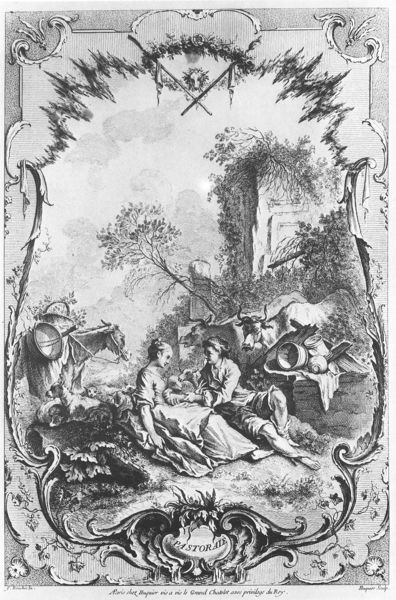
Titel: Pastorale
Künstler: Gabriel Huquier
Schlagwörter: baum, landschaft, tier, tiere, natur, sitzend, paar, rokoko, esel, kuh, picknick, romantik, kartusche, schwarzweiss, wappen, romantisch, ochse, schäferin, pastorale, piknik, kavalier, date